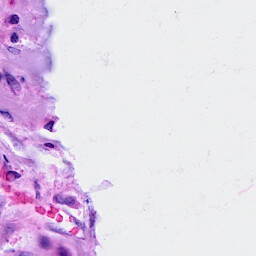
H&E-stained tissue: Breast